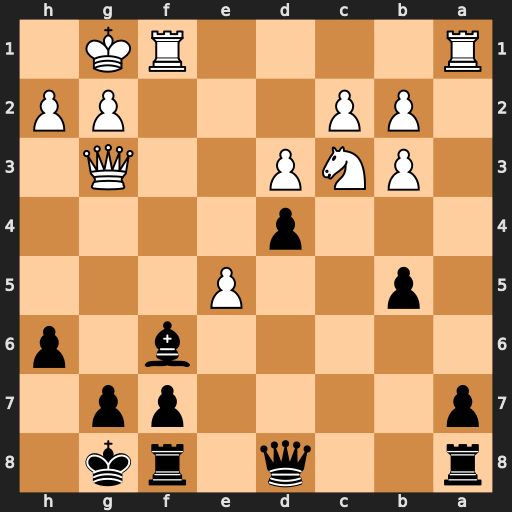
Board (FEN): r2q1rk1/p4pp1/5b1p/1p2P3/3p4/1PNP2Q1/1PP3PP/R4RK1
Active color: b
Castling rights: -
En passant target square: -
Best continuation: Bh4 Qf3 dxc3